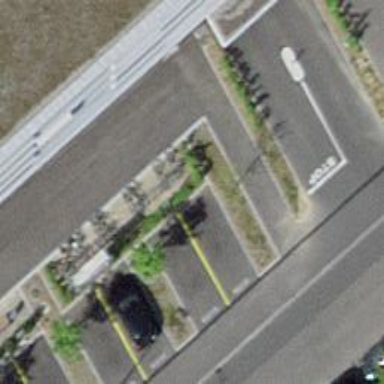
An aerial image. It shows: Bicycle parking area with wall loops.